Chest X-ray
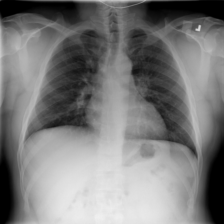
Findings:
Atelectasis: negative
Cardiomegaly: negative
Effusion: negative
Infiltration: negative
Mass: negative
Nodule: negative
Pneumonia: negative
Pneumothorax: negative
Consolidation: negative
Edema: negative
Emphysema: negative
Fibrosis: negative
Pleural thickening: negative
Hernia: negative